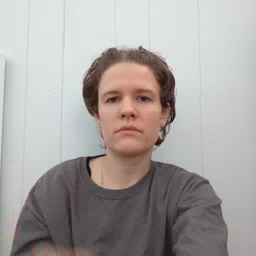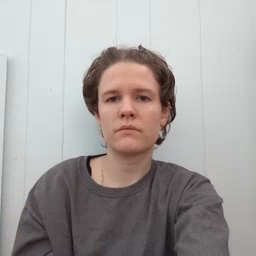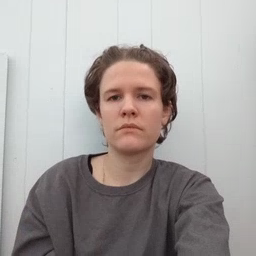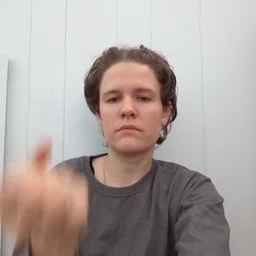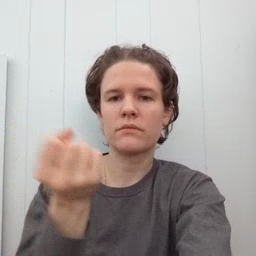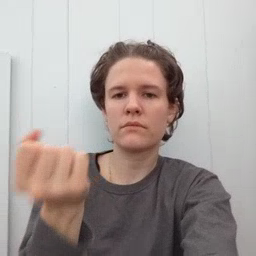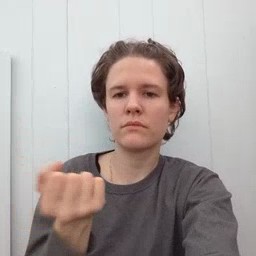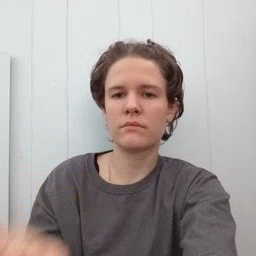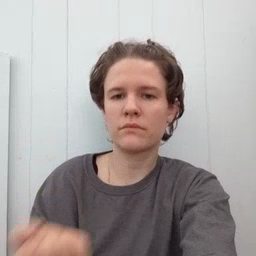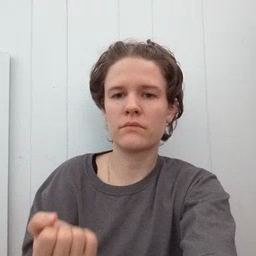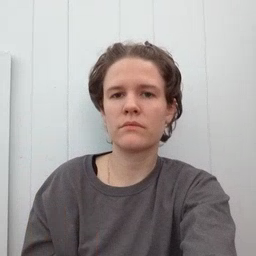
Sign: drawer